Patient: sex M, age 66
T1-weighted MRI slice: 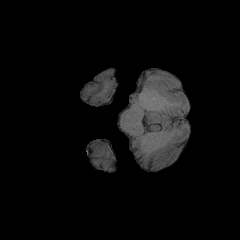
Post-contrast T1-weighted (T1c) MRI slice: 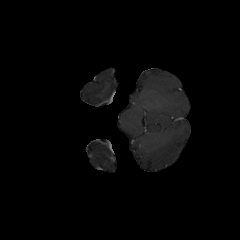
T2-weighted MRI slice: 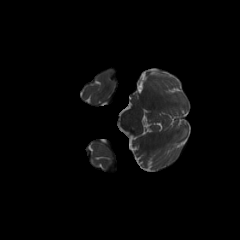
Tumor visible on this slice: no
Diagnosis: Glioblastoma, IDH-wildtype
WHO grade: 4